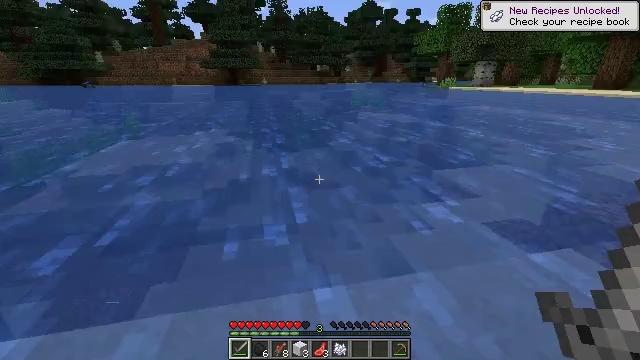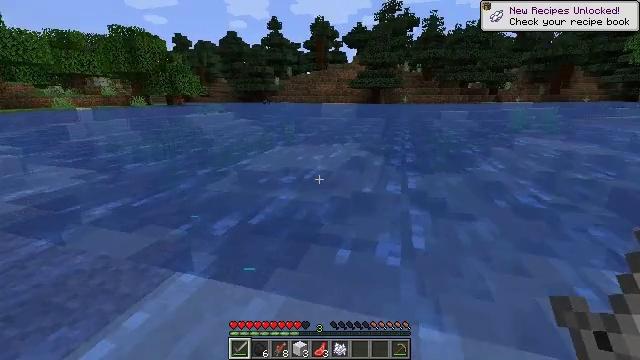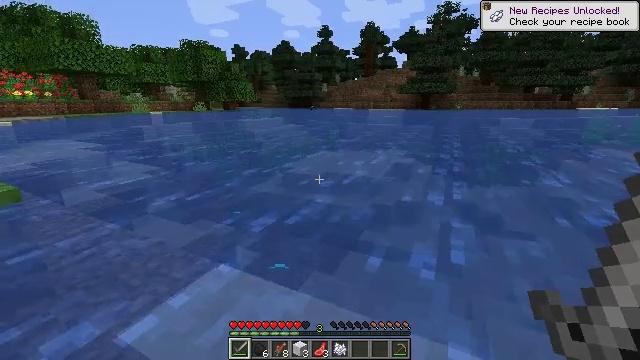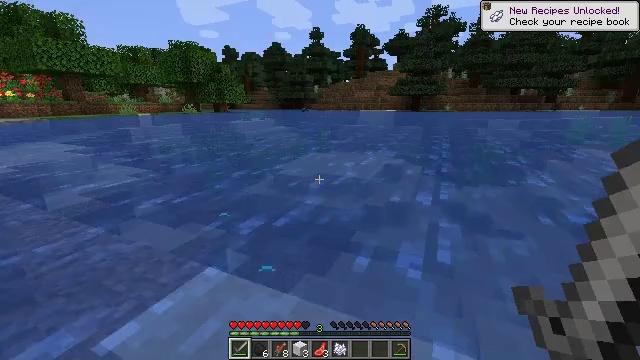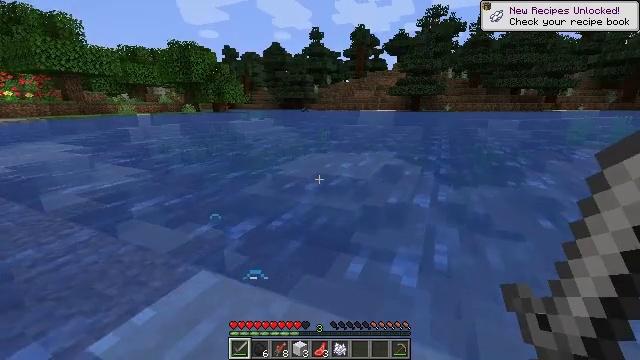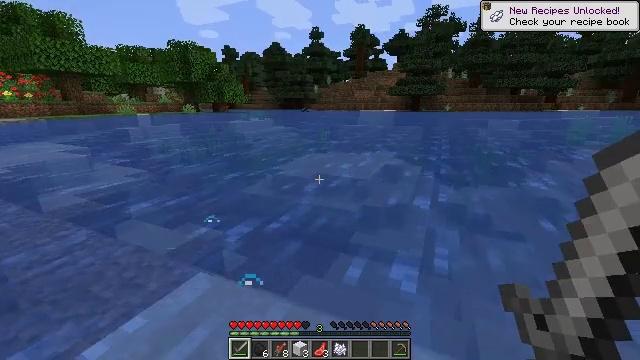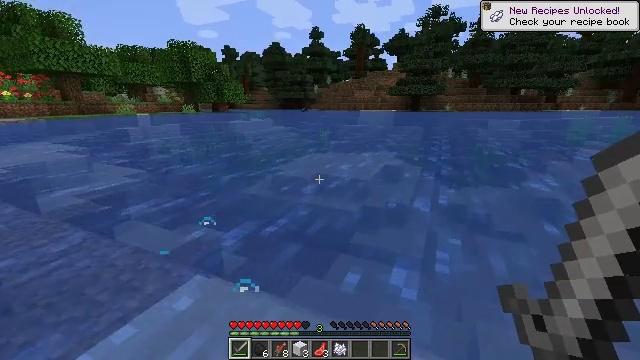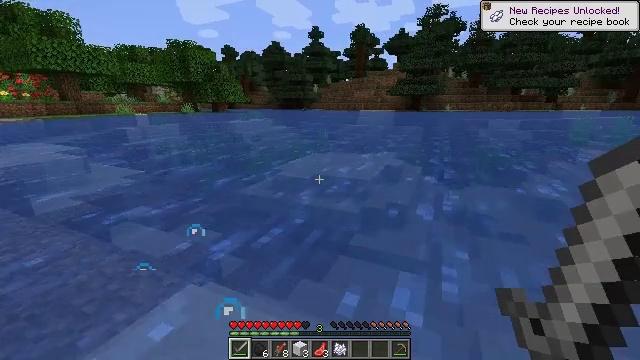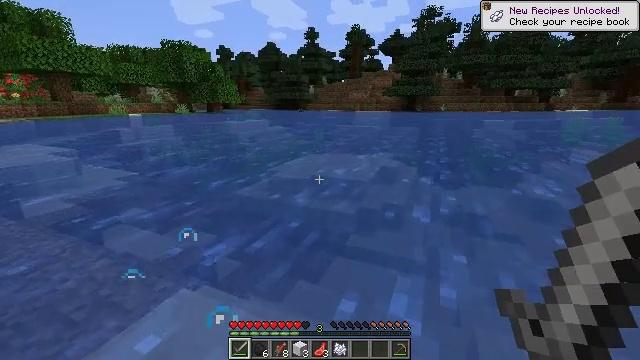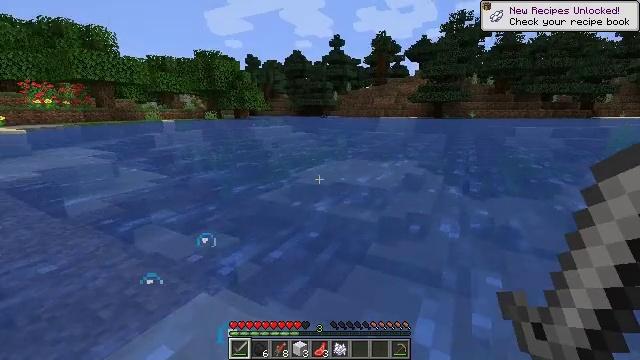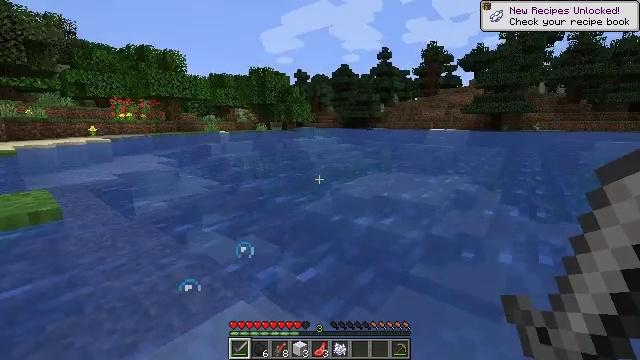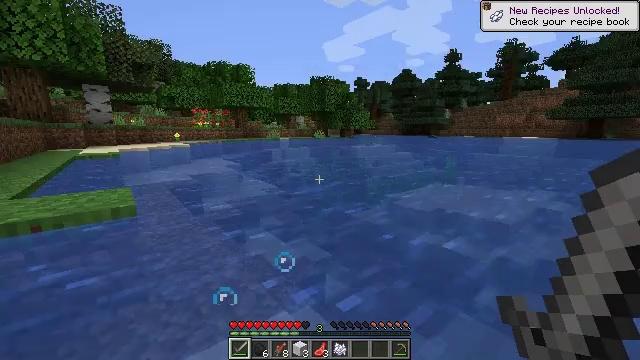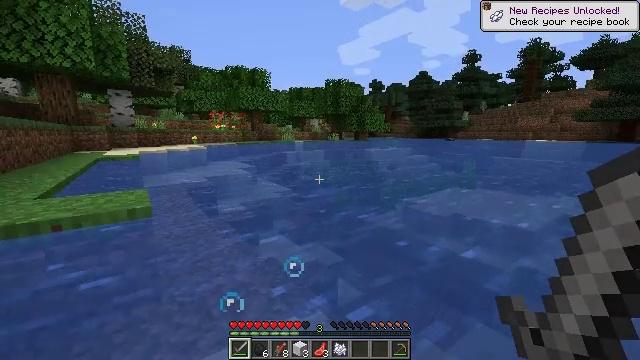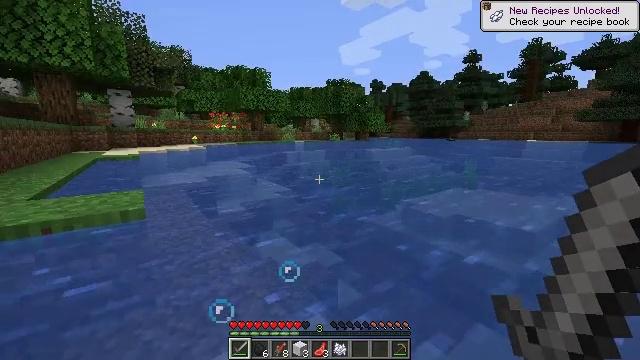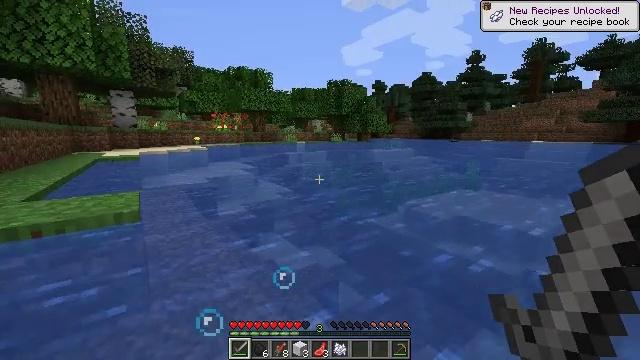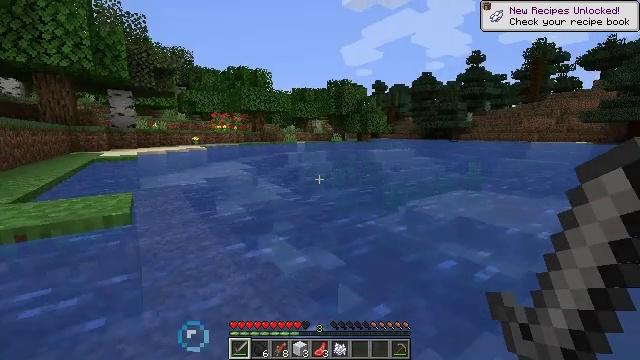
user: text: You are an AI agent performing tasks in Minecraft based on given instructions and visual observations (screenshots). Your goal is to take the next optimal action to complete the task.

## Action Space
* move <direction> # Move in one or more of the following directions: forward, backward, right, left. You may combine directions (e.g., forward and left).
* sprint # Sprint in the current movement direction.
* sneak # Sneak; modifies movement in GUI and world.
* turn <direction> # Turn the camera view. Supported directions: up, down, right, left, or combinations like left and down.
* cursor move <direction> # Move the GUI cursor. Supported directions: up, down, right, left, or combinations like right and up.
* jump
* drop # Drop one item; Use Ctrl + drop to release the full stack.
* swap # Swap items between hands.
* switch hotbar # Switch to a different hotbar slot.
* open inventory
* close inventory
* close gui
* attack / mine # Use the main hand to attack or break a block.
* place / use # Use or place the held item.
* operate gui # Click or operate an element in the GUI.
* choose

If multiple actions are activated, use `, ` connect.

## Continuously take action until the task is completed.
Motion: motion action
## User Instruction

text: Kill the salmon.
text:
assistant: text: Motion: move forward, turn left and up
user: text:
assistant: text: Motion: move forward, turn left and up
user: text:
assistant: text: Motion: move forward, turn right
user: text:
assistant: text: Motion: move forward
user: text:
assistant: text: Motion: move forward
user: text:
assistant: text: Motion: move forward
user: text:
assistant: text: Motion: move forward
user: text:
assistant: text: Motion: move forward
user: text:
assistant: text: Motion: move forward, turn left and up
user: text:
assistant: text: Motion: move forward, turn left and up
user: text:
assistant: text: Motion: move forward, turn left and up
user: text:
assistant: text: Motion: move forward, turn left
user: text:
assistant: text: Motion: move forward
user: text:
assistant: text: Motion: move forward
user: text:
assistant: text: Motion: move forward and move left
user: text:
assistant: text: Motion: move forward and move left
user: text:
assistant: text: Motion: move forward and move left
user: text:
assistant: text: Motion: move forward and move left, turn left
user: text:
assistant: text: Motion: move forward and move left, turn left
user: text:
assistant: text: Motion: move forward and move left, turn left
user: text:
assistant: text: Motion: move forward and move left, turn left
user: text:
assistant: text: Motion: move forward and move left, turn left
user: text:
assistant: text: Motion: move forward and move left, turn left
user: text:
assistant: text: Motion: move forward and move left
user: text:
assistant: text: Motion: move forward and move left
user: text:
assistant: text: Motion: move forward and move left
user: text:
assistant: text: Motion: move forward and move left
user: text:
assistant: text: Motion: move forward and move left
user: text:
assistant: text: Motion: move forward and move left
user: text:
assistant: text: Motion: move forward